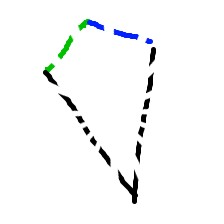
Shape: kite